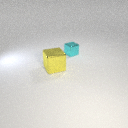
small cyan metal cube to the right of large yellow metal cube